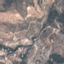
Land use / land cover: PermanentCrop